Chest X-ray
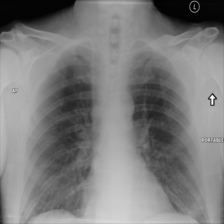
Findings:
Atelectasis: negative
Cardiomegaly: negative
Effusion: negative
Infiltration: positive
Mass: negative
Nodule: negative
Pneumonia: negative
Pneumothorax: negative
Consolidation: negative
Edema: negative
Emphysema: negative
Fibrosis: negative
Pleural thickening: negative
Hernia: negative